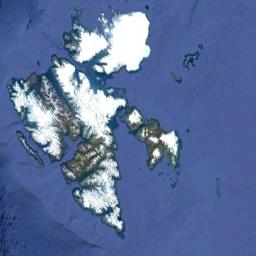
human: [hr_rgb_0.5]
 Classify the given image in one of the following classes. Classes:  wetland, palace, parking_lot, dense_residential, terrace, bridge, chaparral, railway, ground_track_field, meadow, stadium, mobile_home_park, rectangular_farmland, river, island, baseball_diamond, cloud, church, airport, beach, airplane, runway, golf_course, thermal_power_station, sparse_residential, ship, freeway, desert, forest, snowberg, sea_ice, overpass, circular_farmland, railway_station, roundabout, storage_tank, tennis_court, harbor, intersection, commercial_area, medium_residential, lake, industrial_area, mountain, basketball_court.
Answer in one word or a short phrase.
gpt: island